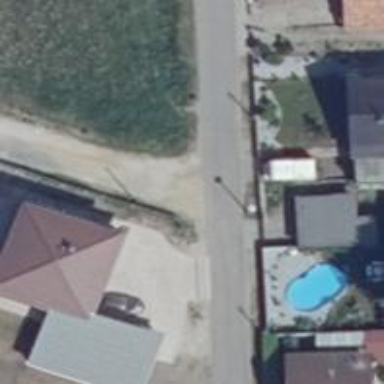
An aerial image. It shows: Residential road with asphalt surface and sidewalk on the left.